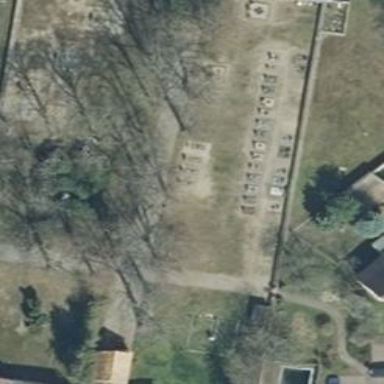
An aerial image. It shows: Cemetery.